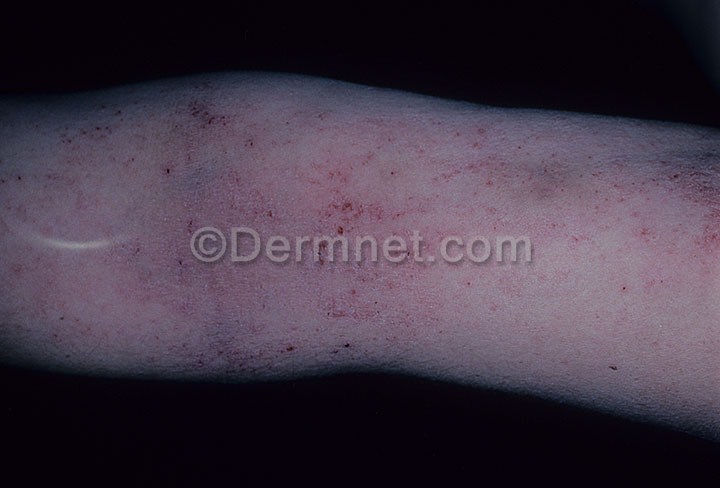
Disease: Atopic Dermatitis Photos